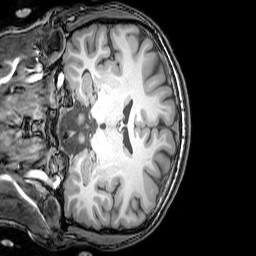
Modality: T1w
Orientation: coronal
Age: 23
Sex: male
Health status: healthy
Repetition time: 0.081 s
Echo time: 0.037 s